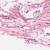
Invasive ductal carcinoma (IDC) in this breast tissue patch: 0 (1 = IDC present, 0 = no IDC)